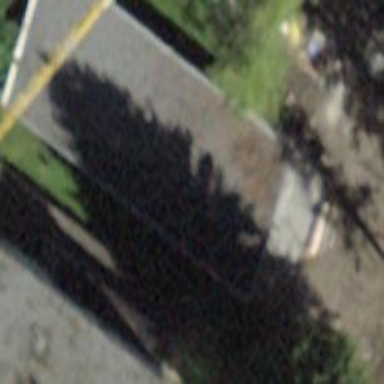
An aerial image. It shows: Building with tile roof.